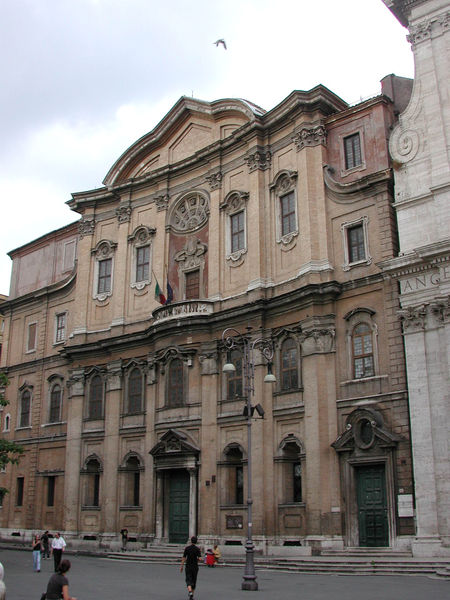
Titel: Oratorio dei Filippini
Künstler: Francesco Borromini
Standort: Rom, Oratorio dei Filippini (EU - I - Latium)
Schlagwörter: vogel, fenster, laterne, säulen, tür, gebäude, balkon, fahnen, italien, fahne, foto, rathaus, portal